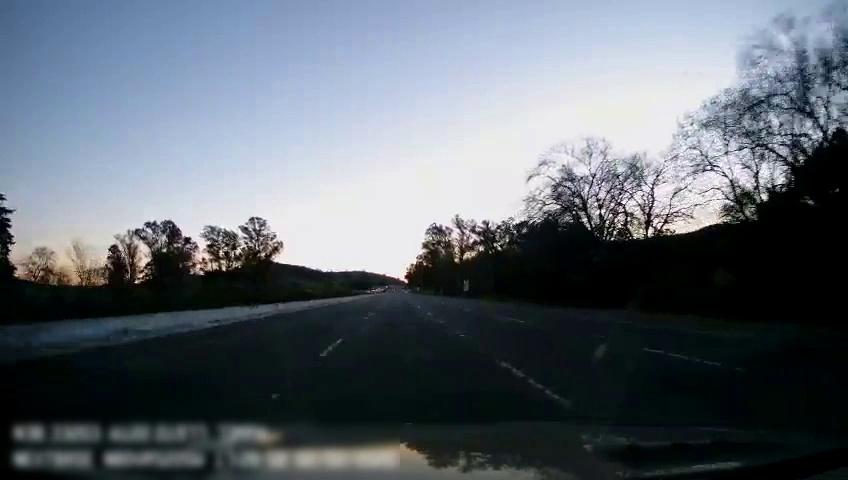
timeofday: Day
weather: Cloudy
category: Drivable Space
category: Lanes | Current Lane
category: Lanes | Current Lane
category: Lanes | Alternate Lane
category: Lanes | Alternate Lane
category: Traffic | Signs